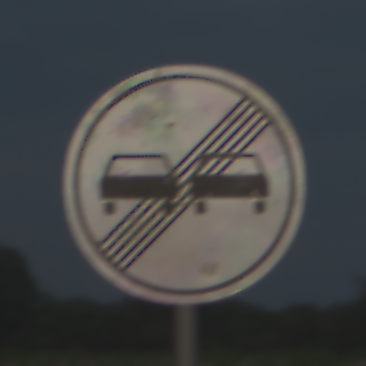
Verkehrszeichen: EndeUeberholverbot
Umgebung: Outdoor, Nature
Tageszeit: SunriseSunset
Wetter: PartlyCloudy
Licht: Natural
Jahreszeit: NotSpecified
Kontrast: LowContrast